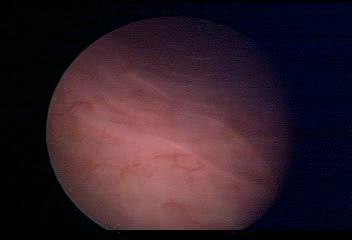
Modality: WLC
Class: Normal mucosa
Bladder cancer association: No